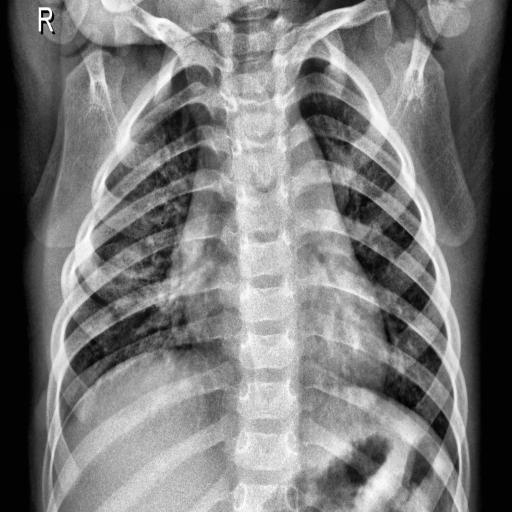
Finding: PNEUMONIA